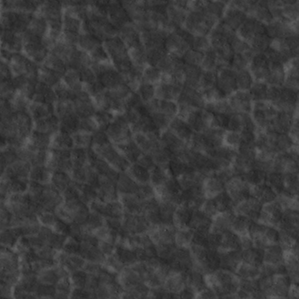
Label: non_frost